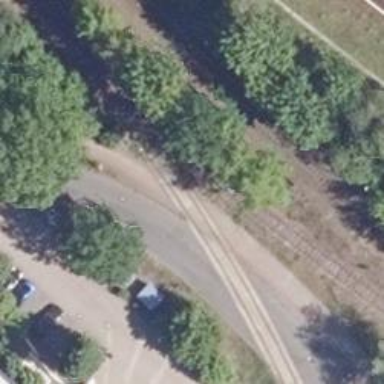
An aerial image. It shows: Rail spur service.